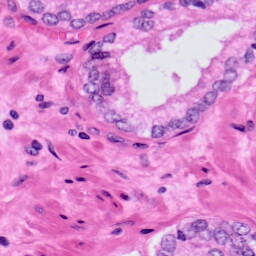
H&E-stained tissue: Prostate